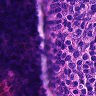
Metastatic tissue present: no